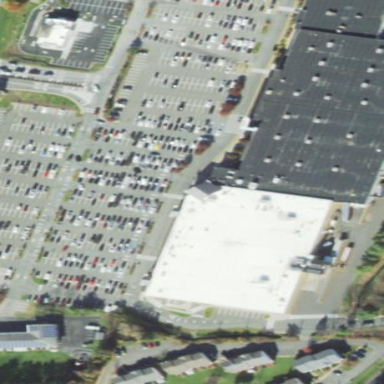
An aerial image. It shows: Supermarket located in building.